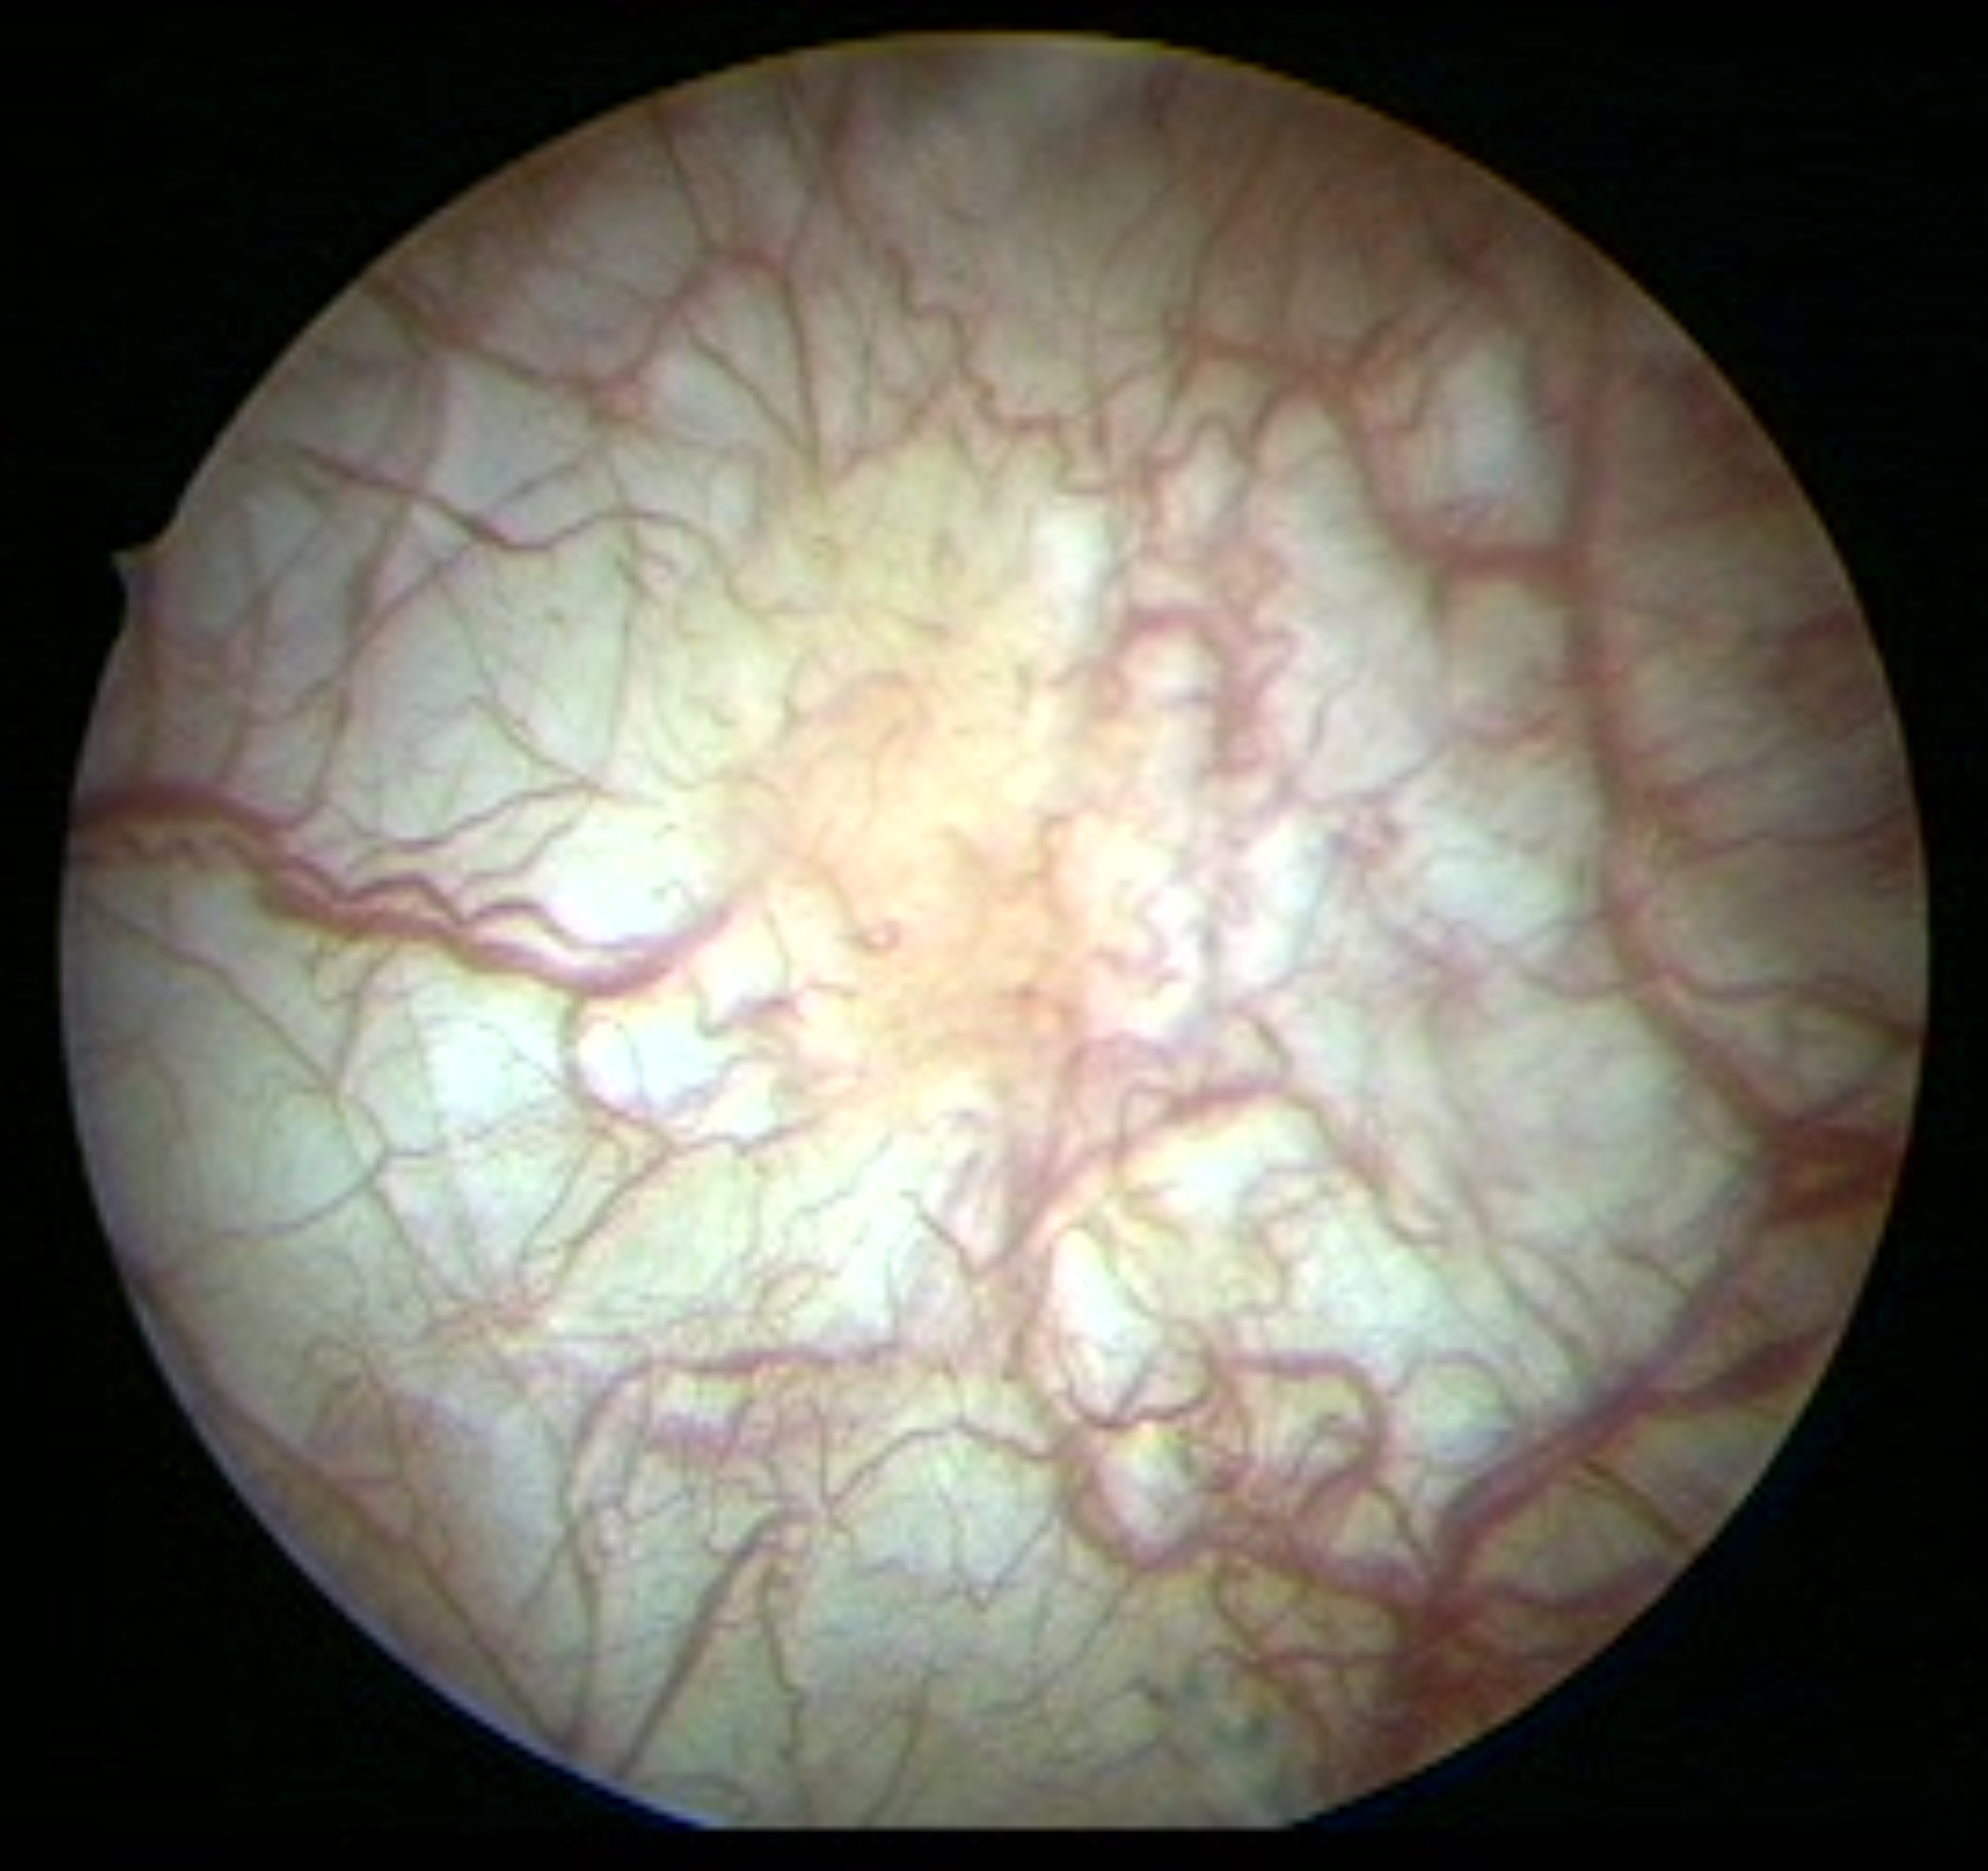
Modality: WLC
Class: Non-malignant
Subclass: InflammationNOS
Lesion: L3
Morphology: Non-papillary
Bladder cancer association: No